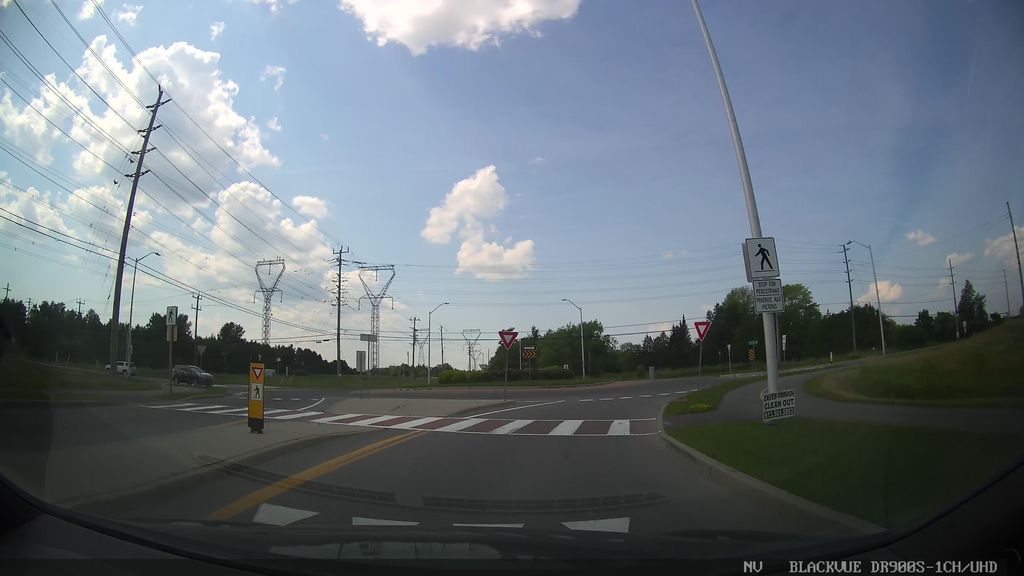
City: ottawa-gatineau